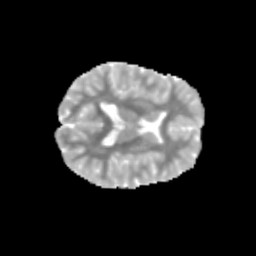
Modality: MD
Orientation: axial
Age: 11
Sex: female
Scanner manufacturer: siemens
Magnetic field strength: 3 T
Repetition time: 3.8 s
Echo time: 0.07 s